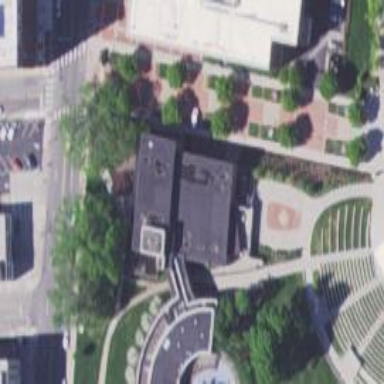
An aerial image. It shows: Library building.